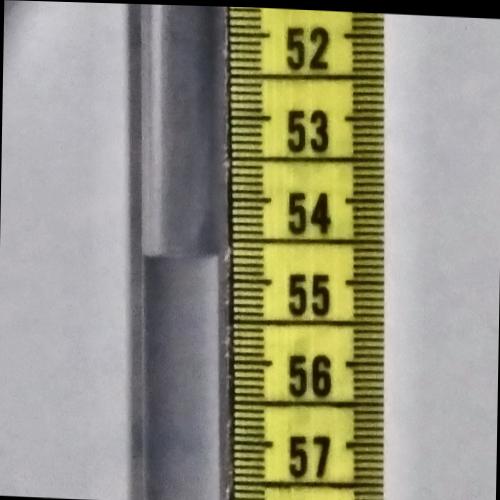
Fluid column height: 54.7 cm